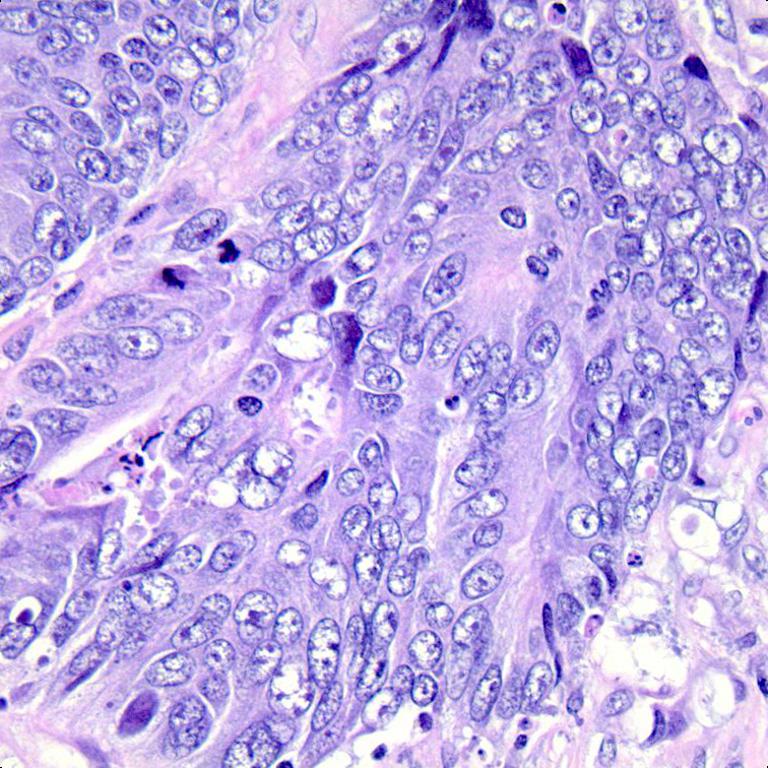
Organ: colon
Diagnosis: adenocarcinomas